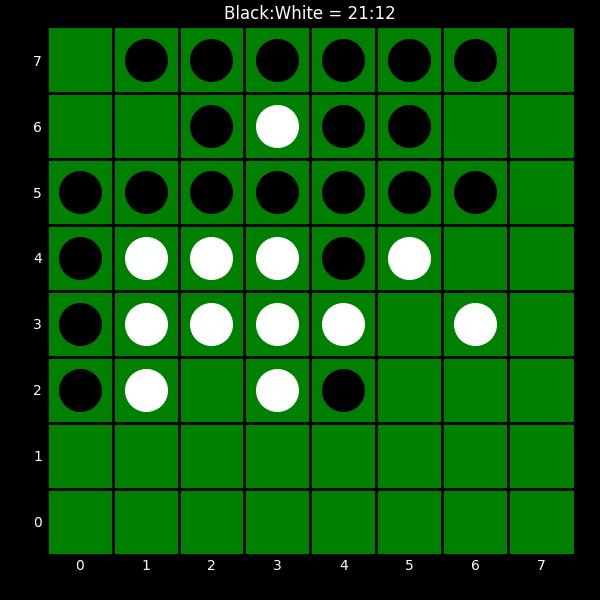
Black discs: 21
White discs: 12